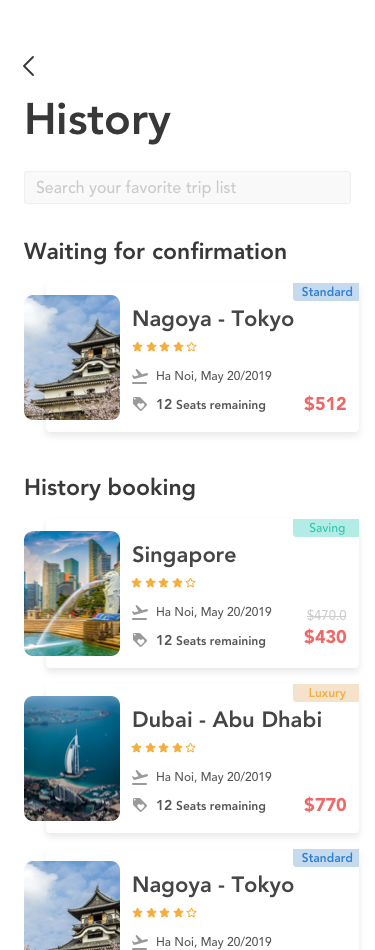
Text in this UI design:
History
12 Seats remaining
Ha Noi, May 20/2019
Nagoya - Tokyo
$512
12 Seats remaining
Ha Noi, May 20/2019
Singapore
$430
$470.0
12 Seats remaining
Ha Noi, May 20/2019
Dubai - Abu Dhabi
$770
Waiting for confirmation
History booking